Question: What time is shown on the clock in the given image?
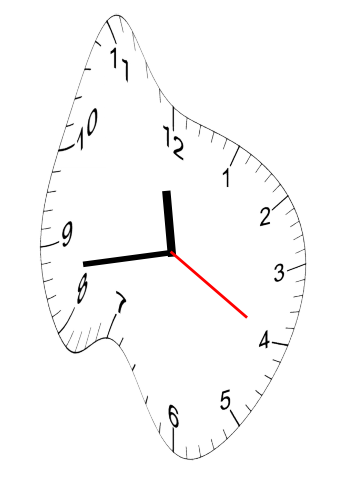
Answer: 11:43:20